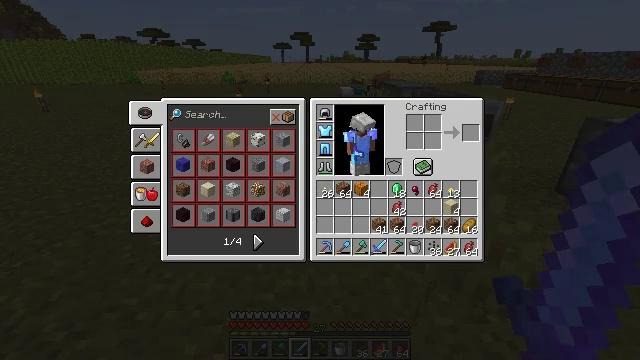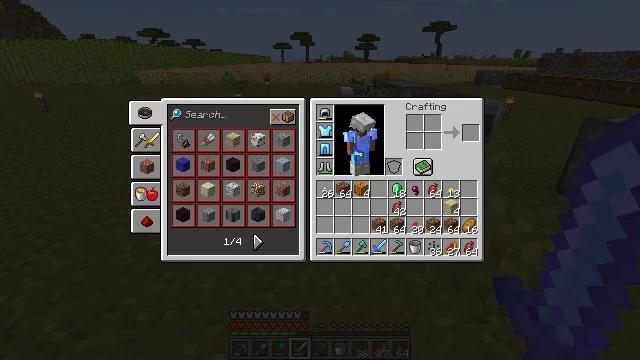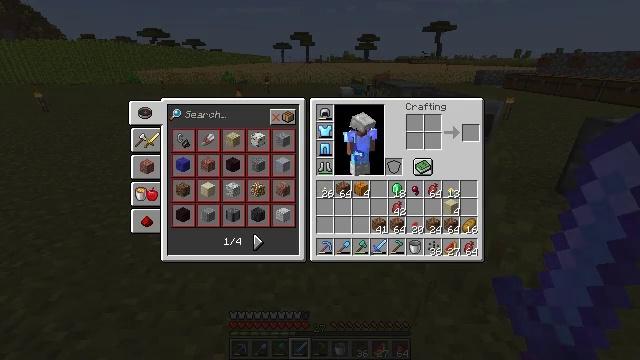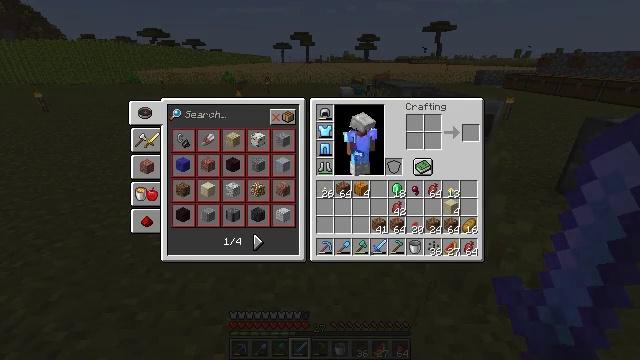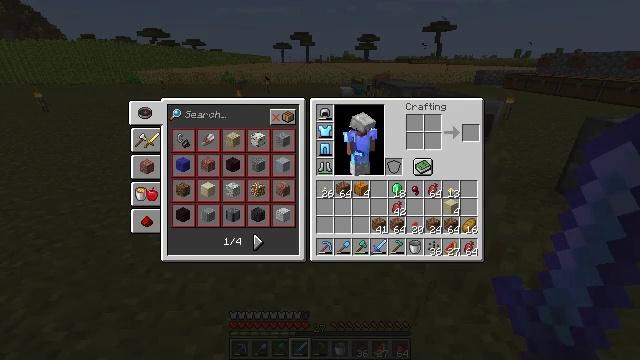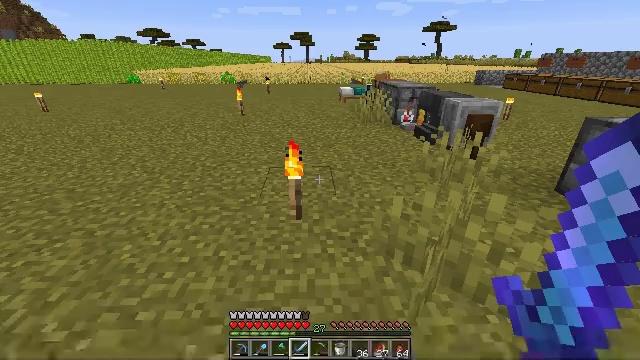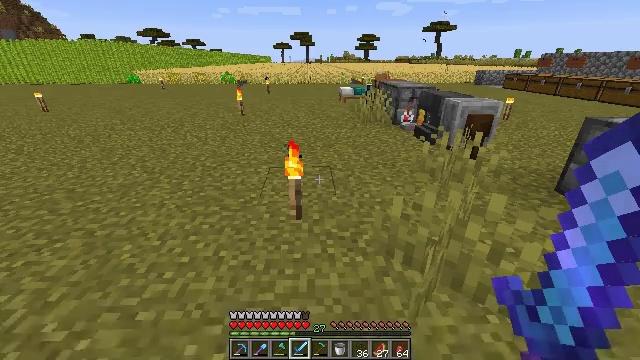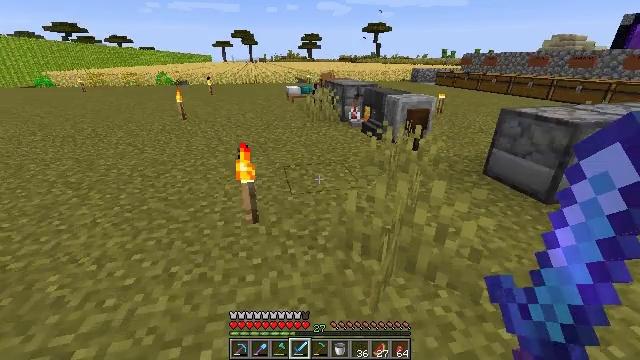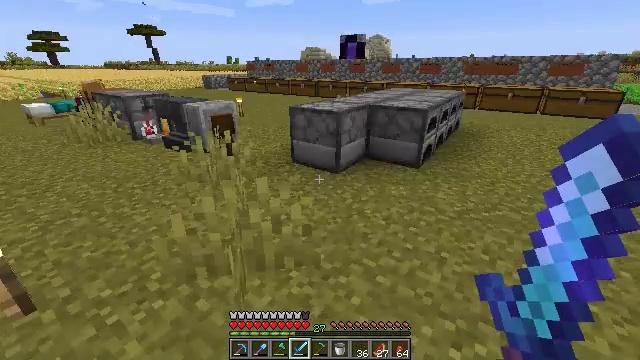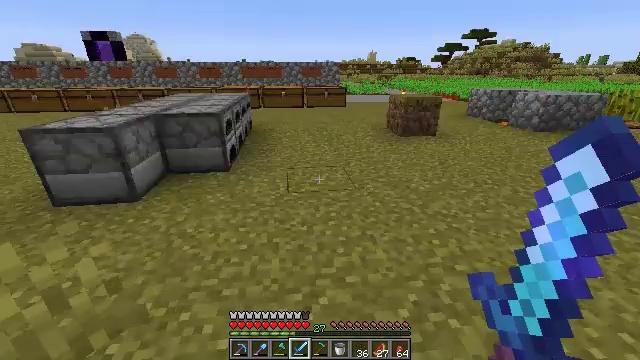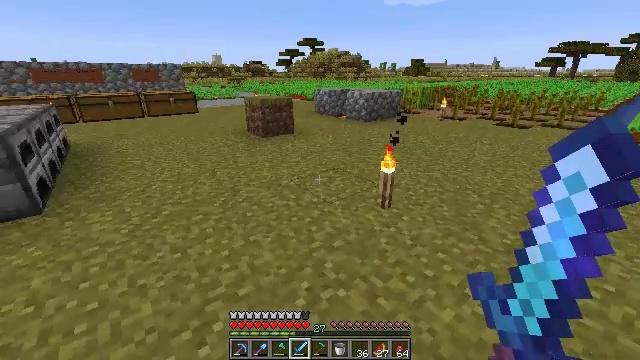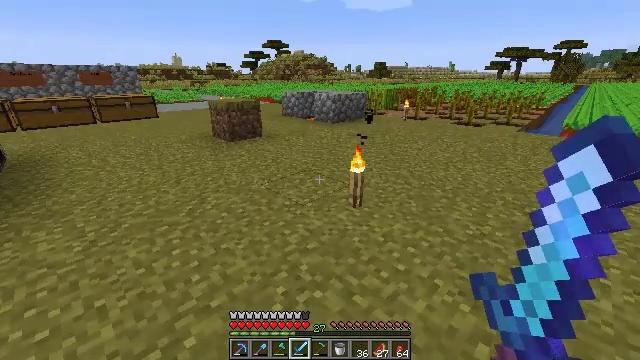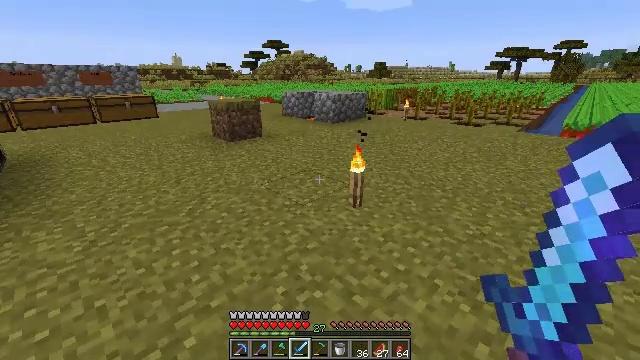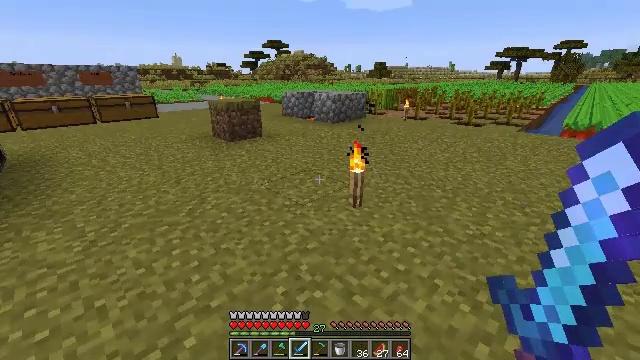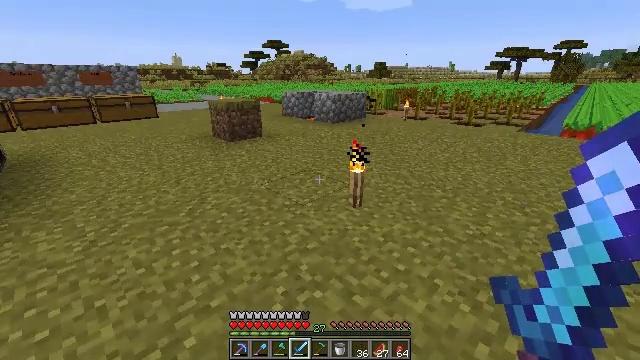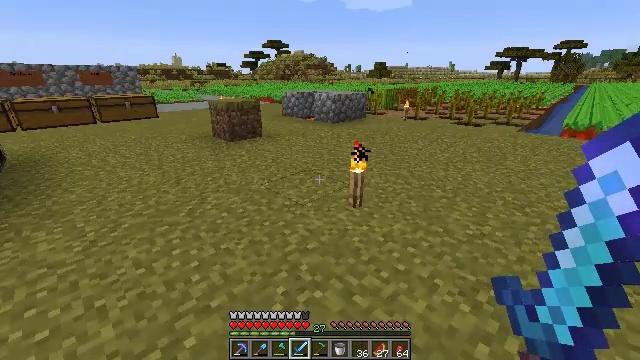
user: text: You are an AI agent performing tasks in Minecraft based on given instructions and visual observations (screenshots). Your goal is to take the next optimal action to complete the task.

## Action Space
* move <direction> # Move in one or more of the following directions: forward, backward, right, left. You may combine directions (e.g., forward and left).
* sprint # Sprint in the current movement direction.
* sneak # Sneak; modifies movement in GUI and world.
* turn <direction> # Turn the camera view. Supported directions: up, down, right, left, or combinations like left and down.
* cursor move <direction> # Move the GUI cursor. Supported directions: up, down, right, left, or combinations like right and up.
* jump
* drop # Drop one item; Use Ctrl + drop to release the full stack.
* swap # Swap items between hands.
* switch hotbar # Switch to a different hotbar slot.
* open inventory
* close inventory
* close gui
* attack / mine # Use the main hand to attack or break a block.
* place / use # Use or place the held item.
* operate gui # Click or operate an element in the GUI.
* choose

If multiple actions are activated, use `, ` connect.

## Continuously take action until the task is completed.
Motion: motion action
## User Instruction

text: Use right equipment to gather melon.
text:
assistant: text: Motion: no_op
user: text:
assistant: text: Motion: no_op
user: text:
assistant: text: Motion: no_op
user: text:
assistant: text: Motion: no_op
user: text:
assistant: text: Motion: no_op
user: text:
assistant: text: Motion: no_op
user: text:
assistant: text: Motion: turn right
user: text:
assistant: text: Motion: turn right and up
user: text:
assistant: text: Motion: turn right
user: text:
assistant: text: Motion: turn right
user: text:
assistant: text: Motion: turn right
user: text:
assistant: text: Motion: no_op
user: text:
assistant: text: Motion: no_op
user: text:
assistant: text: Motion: no_op
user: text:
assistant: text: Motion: no_op
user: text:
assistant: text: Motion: move forward
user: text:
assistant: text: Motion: move forward
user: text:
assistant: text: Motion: move forward
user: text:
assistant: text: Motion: move forward
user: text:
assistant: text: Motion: move forward
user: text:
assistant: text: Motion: move forward
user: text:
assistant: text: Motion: move forward
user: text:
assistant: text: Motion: move forward
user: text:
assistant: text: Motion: move forward
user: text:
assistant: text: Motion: move forward
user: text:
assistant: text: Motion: move forward, turn right
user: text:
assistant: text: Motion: move forward, turn right
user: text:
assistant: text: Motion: move forward
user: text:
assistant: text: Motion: move forward
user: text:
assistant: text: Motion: move forward